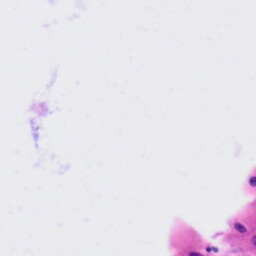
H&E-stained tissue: Tonsil